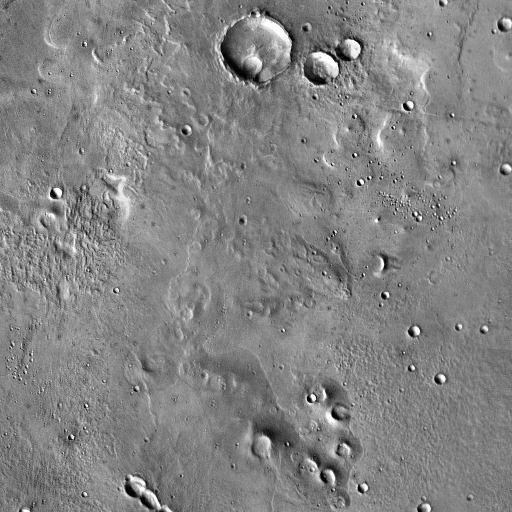
Crater classes present: Background, Other, Layered, Secondary